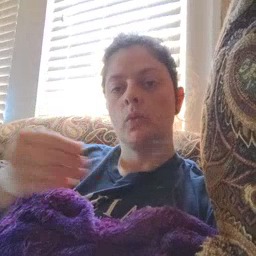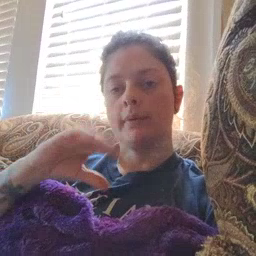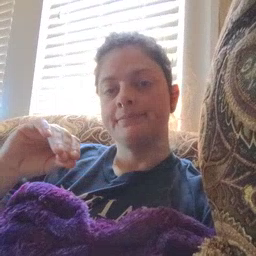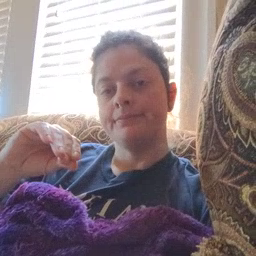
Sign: story